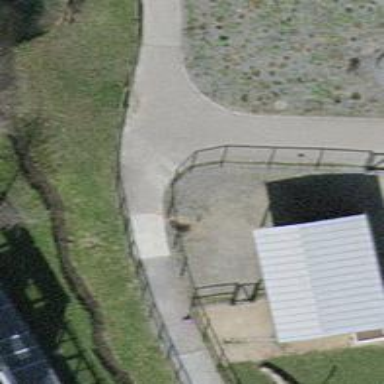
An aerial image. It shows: Fence.